Field crop: tomato
Growth stage: 2
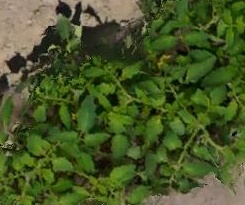
Species: tomato